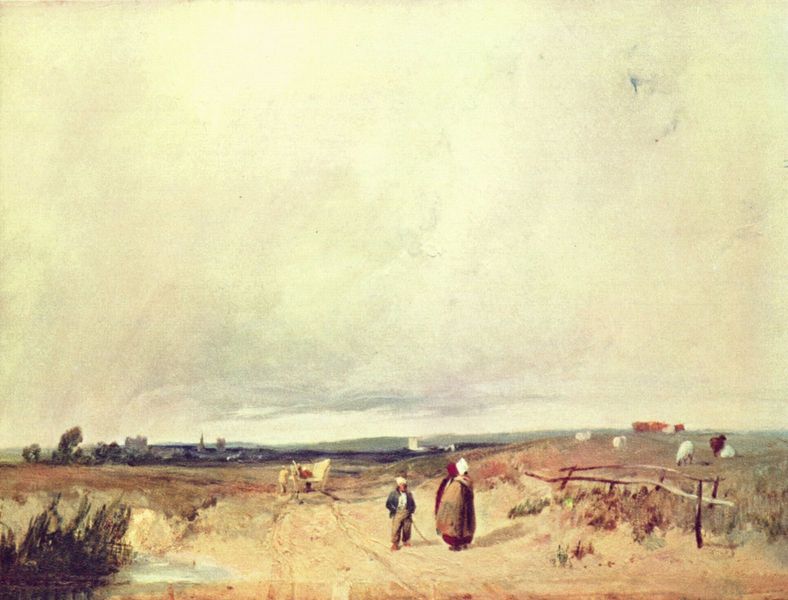
Titel: Szene in der Normandie
Künstler: Richard Parkes Bonington
Standort: London
Institution: Tate Gallery
Schlagwörter: gemälde, himmel, mann, schatten, umhang, wasser, weiß, wolken, bäume, frauen, gelb, grün, kirchturm, landschaft, menschen, ocker, sand, teich, braun, frau, grau, hintergrund, holz, hut, hüte, kleider, licht, reden, schwarz, strasse, unterhalten, gras, rot, tier, tiere, weg, wiese, wolke, zaun, beige, weit, öl, feld, felder, ferne, gräser, horizont, häuser, hügel, kühe, strauch, vieh, weide, weite, busch, büsche, flach, gatter, gebüsch, gehen, pastos, sonne, sträucher, wege, kind, personen, pflanze, pflanzen, bauern, karren, stock, turm, pfütze, schiff, sommer, strand, süden, hosen, bäuerin, ernte, furchen, spuren, düne, dorf, grasen, herde, rind, herbst, zäune, kutsche, wagen, böschung, ölgemälde, junge, bauer, rinder, fern, hauben, ländlich, tümpel, wanderer, planwagen, wagenspuren, schafe, hirte, hirten, sohn, niedrig, corot, landarbeiter, schafhirte, naß, weiste